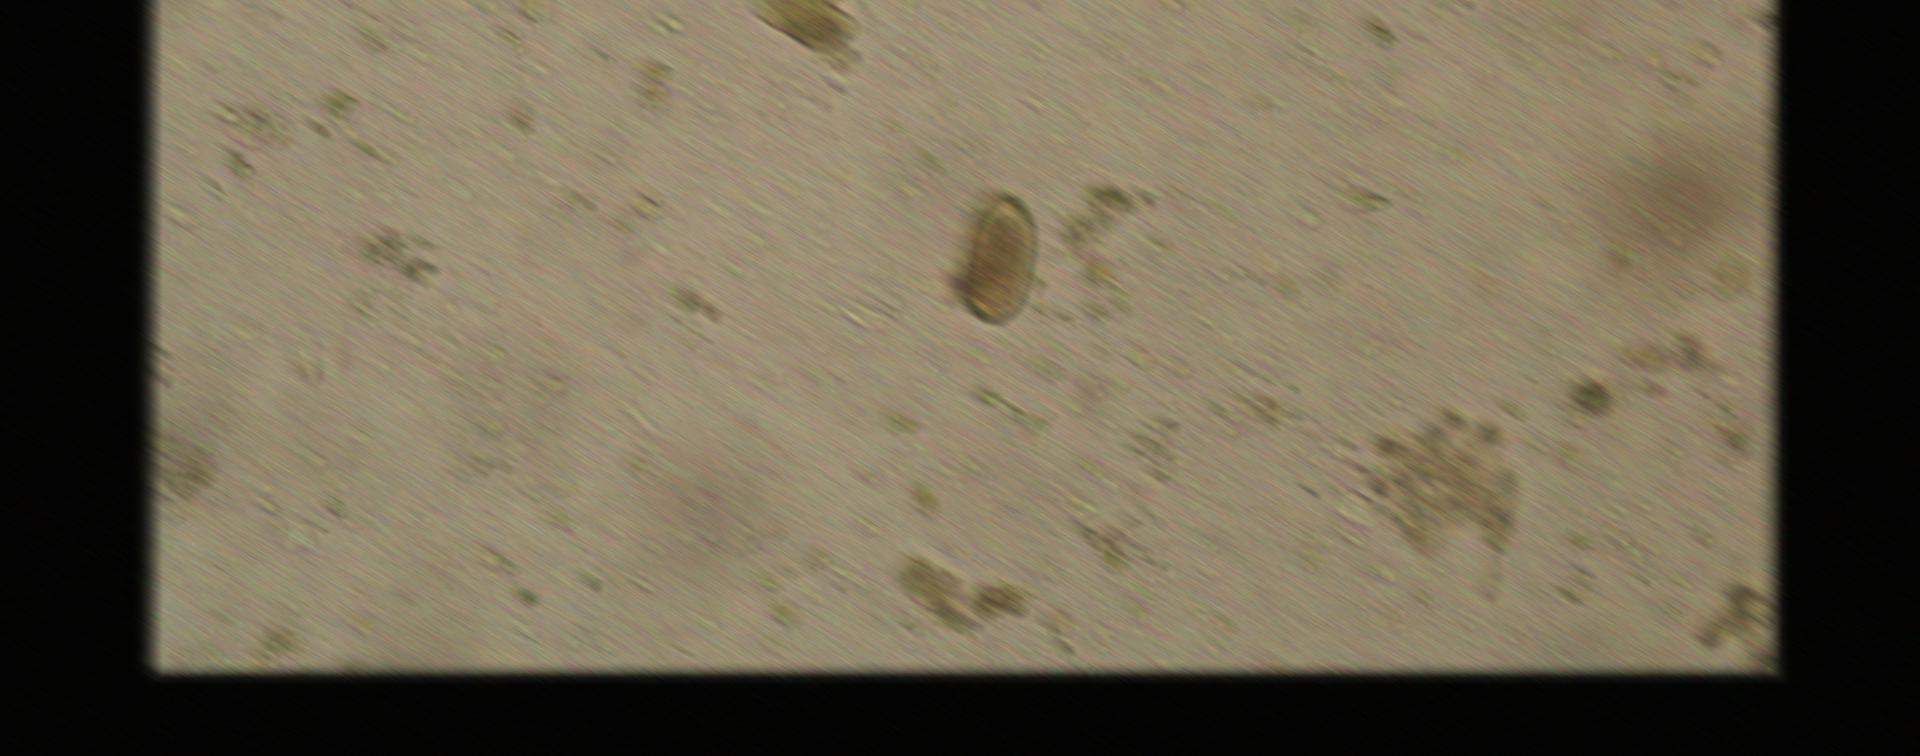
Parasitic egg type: Capillaria philippinensis